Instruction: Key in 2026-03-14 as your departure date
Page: home
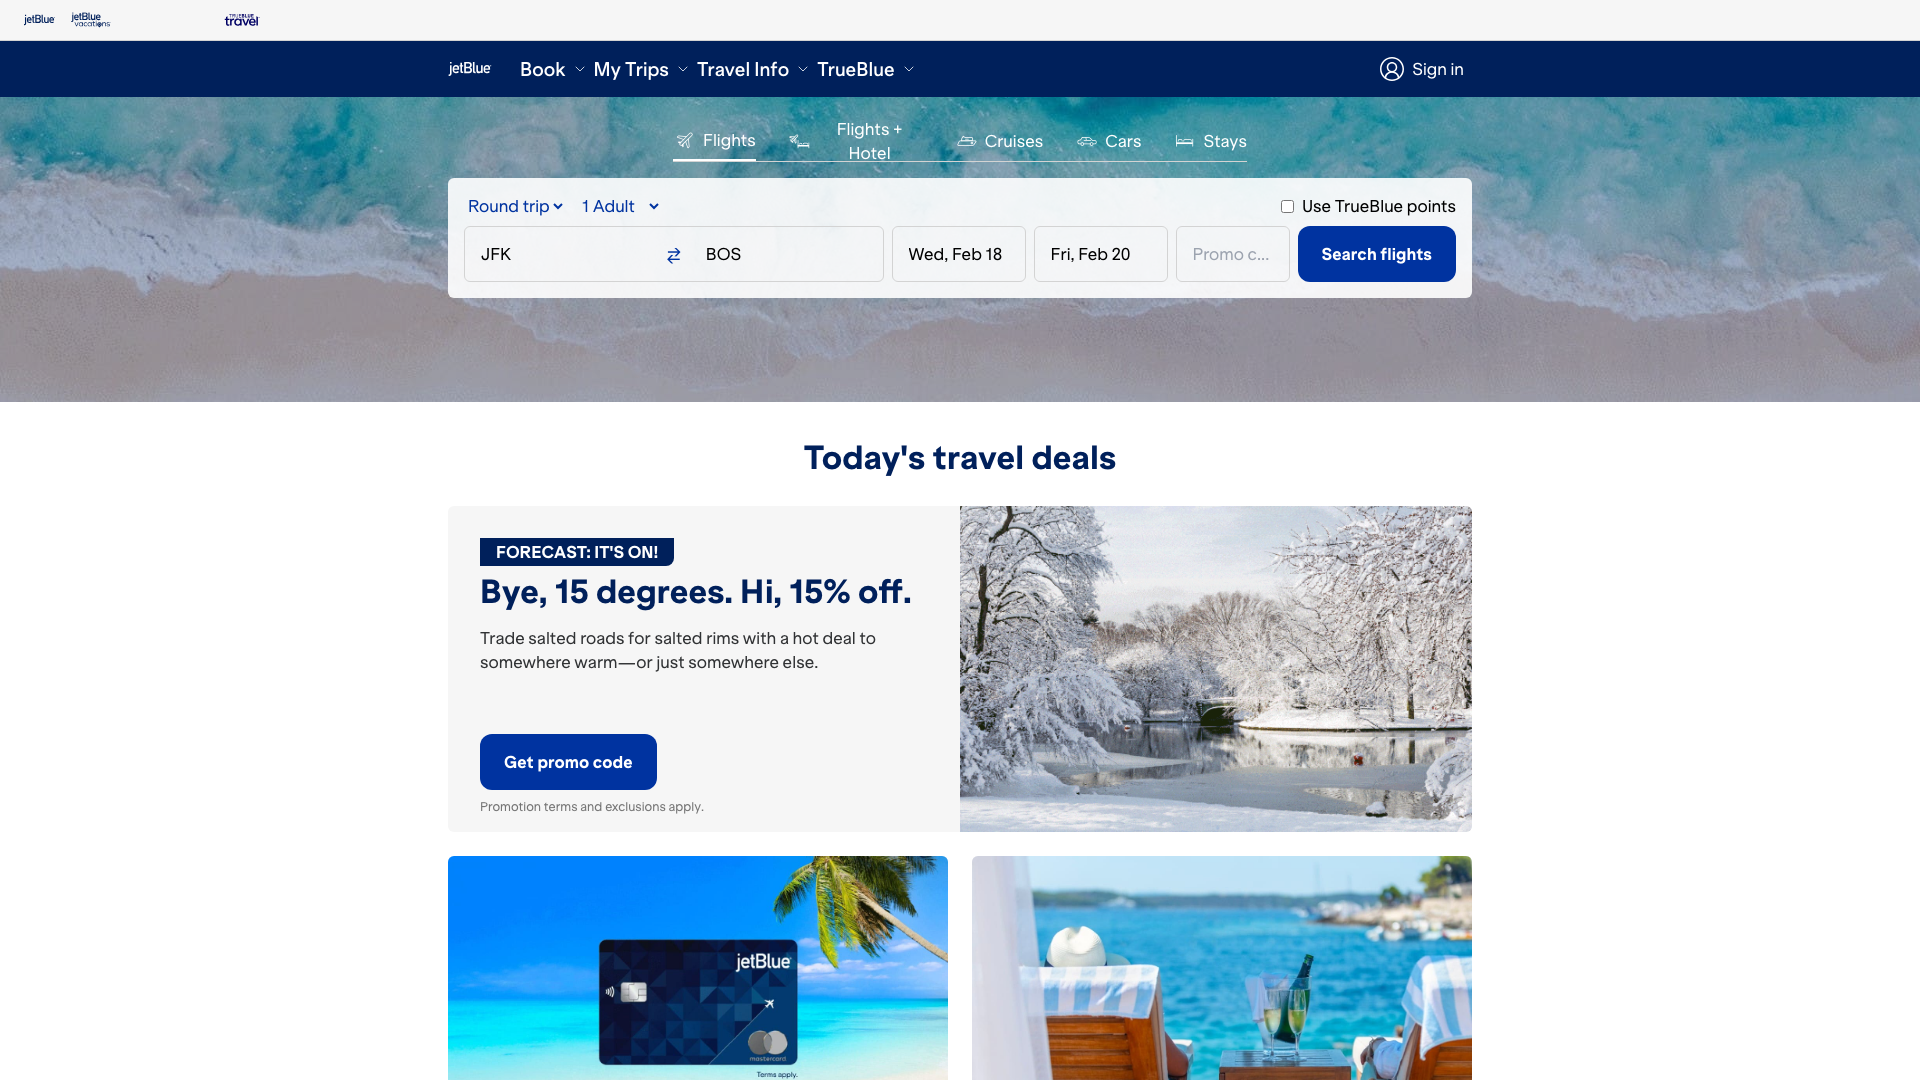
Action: type